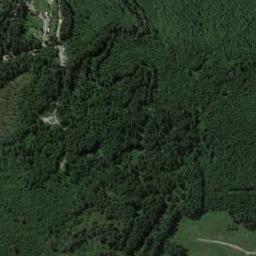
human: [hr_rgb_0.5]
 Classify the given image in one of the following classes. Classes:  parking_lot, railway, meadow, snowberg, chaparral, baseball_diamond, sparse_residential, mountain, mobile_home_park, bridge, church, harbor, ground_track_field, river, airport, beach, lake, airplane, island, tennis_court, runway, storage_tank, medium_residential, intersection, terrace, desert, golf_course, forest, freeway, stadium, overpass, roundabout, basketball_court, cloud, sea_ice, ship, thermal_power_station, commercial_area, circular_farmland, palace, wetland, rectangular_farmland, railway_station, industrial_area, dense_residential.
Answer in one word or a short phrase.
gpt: forest